Field crop: maize
Growth stage: 1
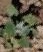
Species: chenopodium